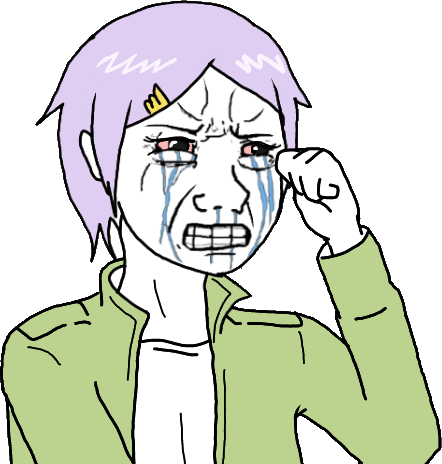
Label: 5_Crying_Wojak